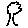
Label: tree